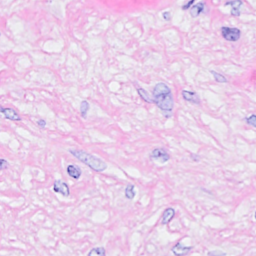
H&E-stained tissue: Breast